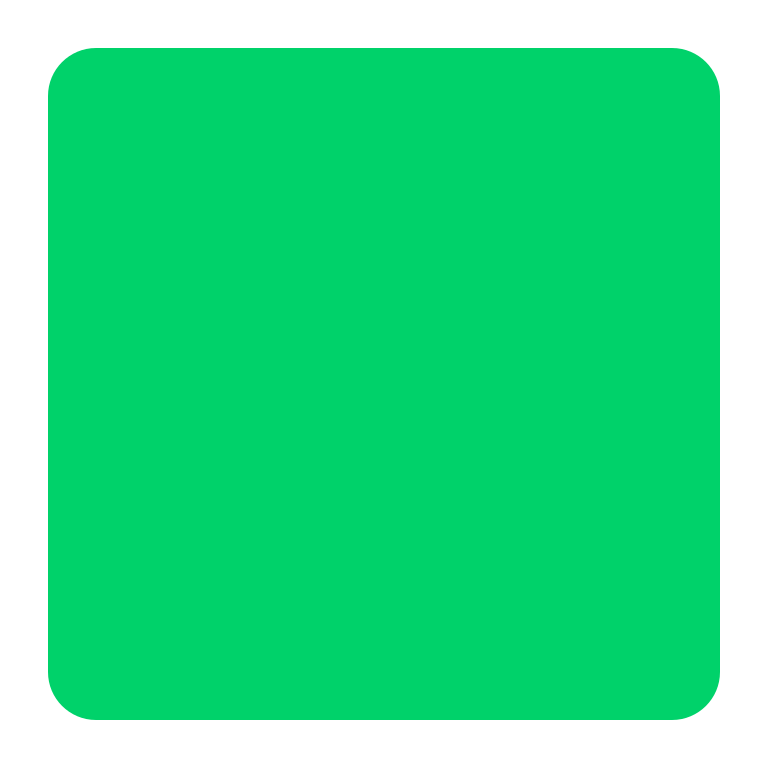
green square flat